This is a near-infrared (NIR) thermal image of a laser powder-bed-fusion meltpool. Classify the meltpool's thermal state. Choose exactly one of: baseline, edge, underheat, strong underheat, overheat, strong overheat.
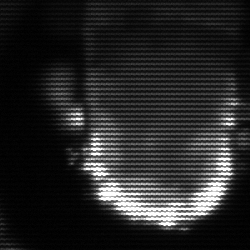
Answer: baseline